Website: bh-photo
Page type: store-pickup
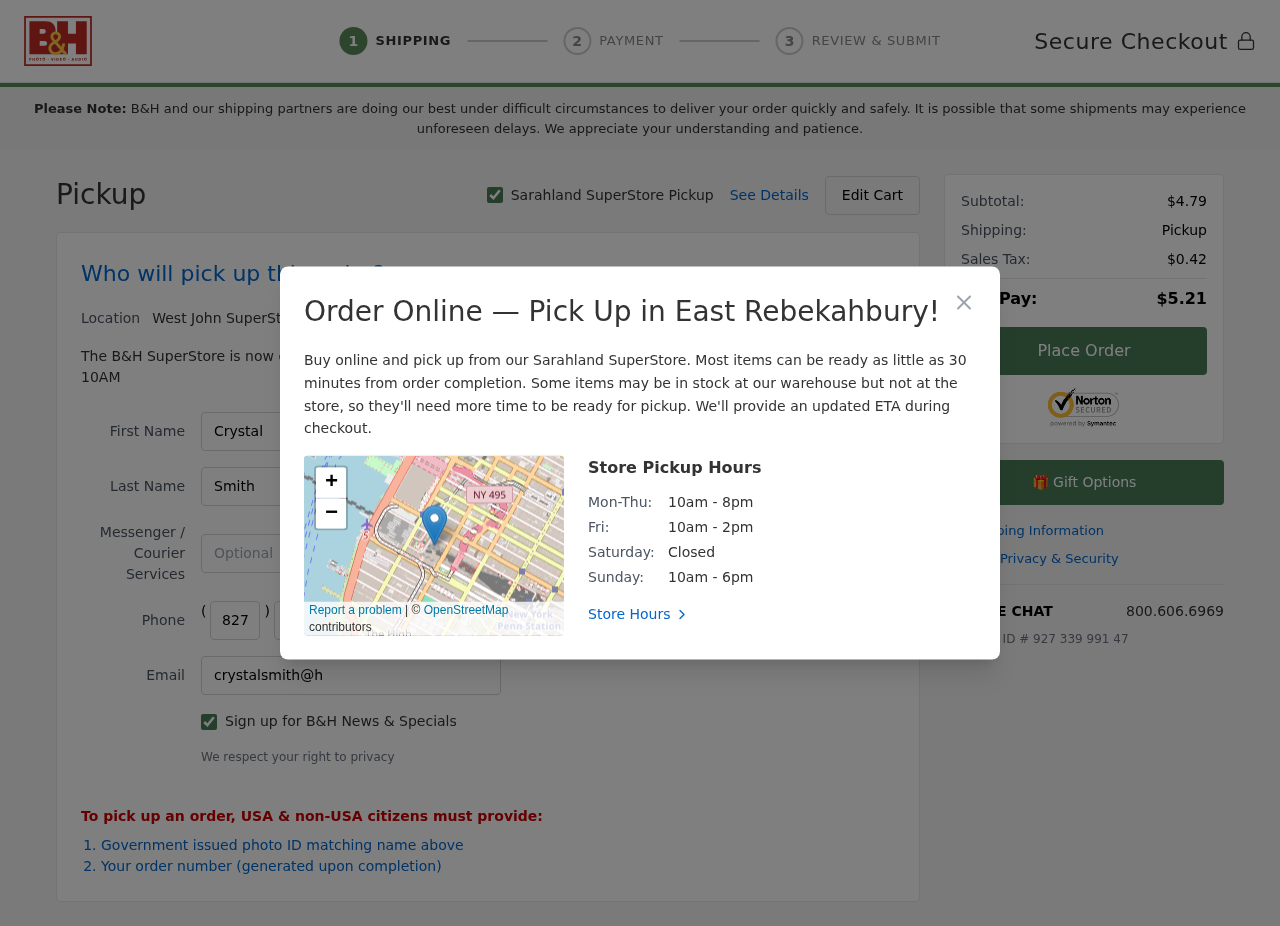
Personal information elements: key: PII_CITY
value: Sarahland
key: PII_CITY2
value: West John
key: PII_CITY3
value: East Rebekahbury
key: PII_EMAIL
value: crystalsmith@hotmail.com
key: PII_FIRSTNAME
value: Crystal
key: PII_LASTNAME
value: Smith
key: PII_PHONE_AREA
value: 827
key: PII_PHONE_PREFIX
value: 786
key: PII_PHONE_SUFFIX
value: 7615
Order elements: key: ORDER_SUBTOTAL
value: $4.79
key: ORDER_TAX
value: $0.42
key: ORDER_TOTAL
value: $5.21
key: ORDER_ID
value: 927 339 991 47